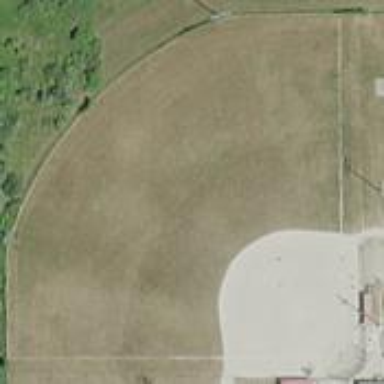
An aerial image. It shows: Baseball pitch for leisure land activities.